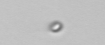
Label: nanoplankton_mix